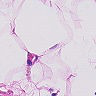
Metastatic tissue present: no